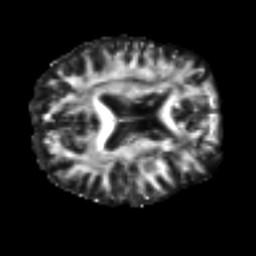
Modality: FA
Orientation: axial
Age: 45
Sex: female
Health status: healthy
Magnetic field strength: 3 T
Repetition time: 8.4 s
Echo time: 0.0926 s